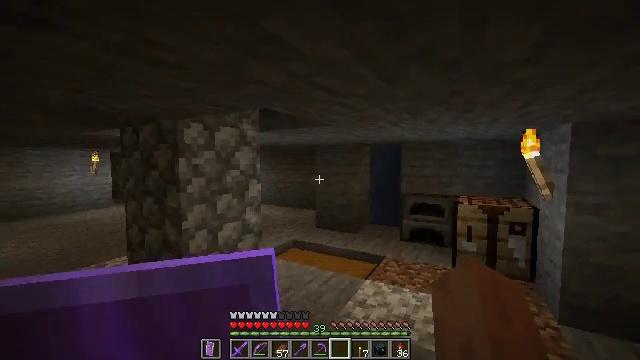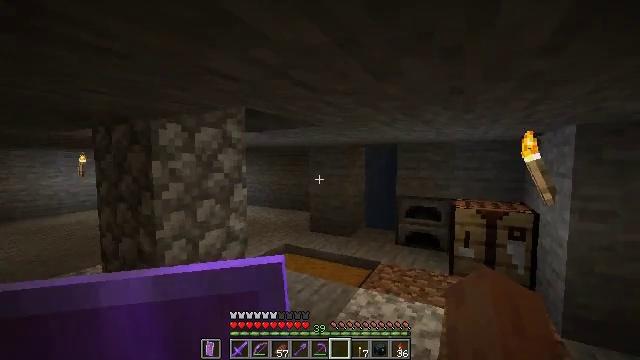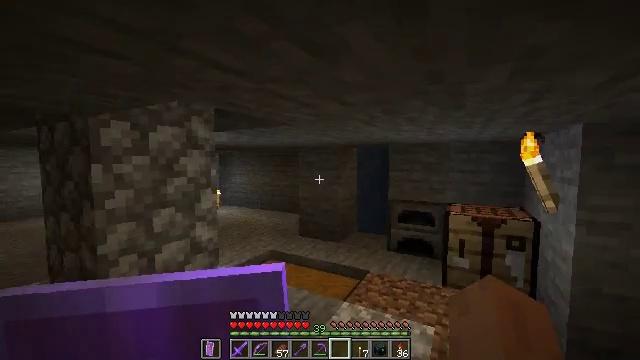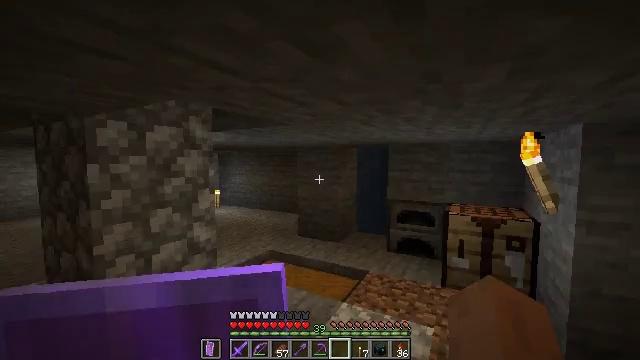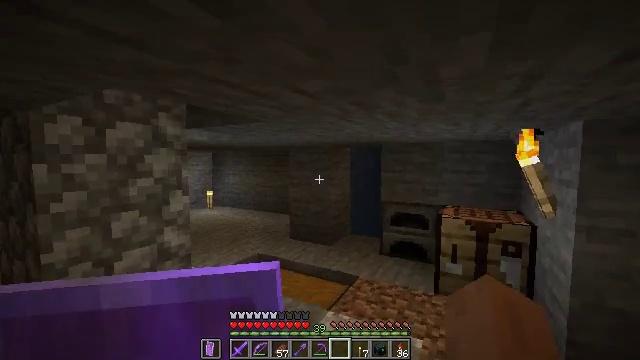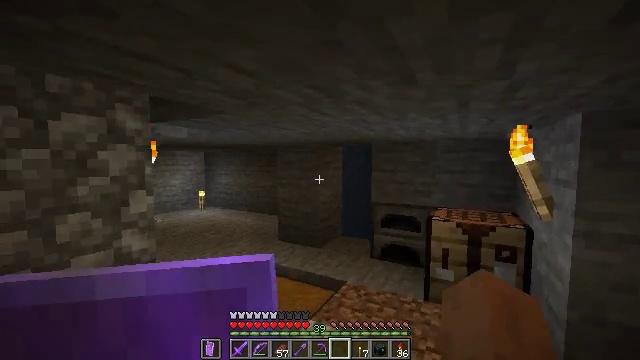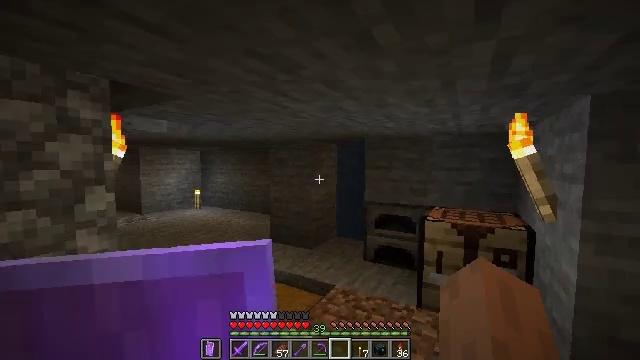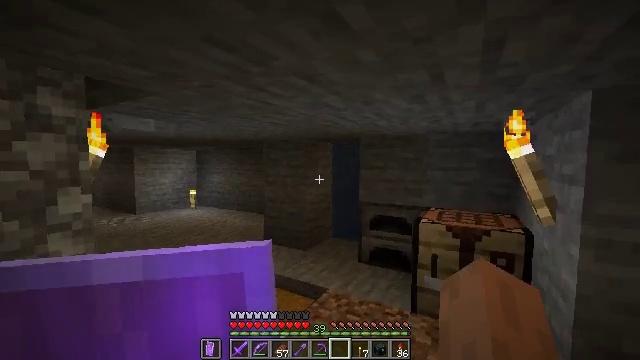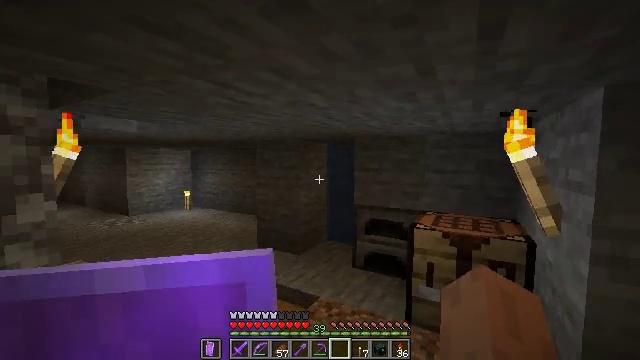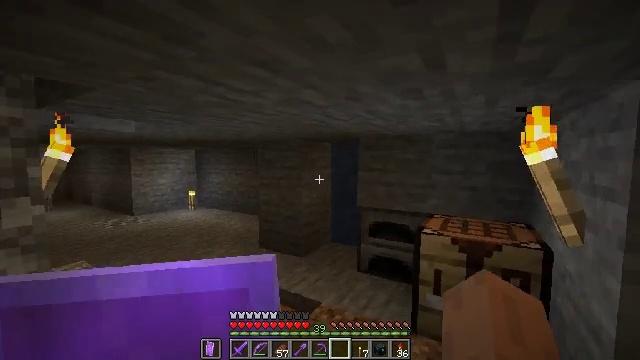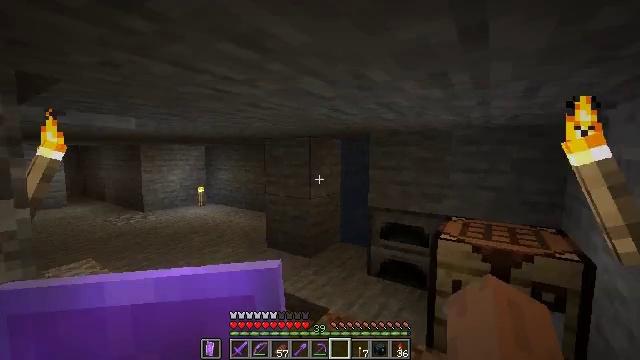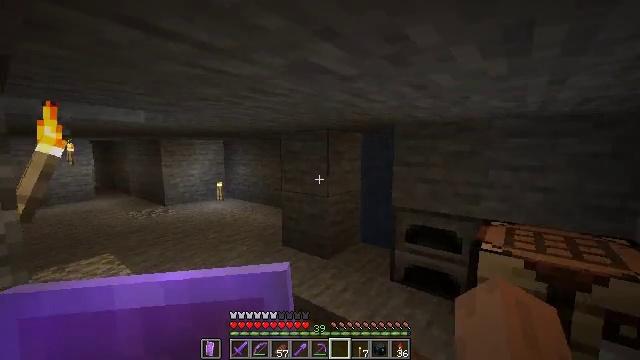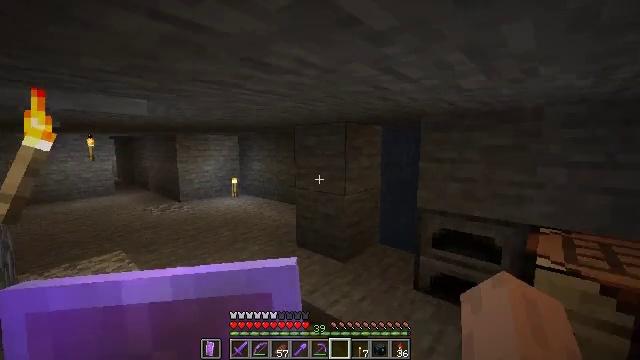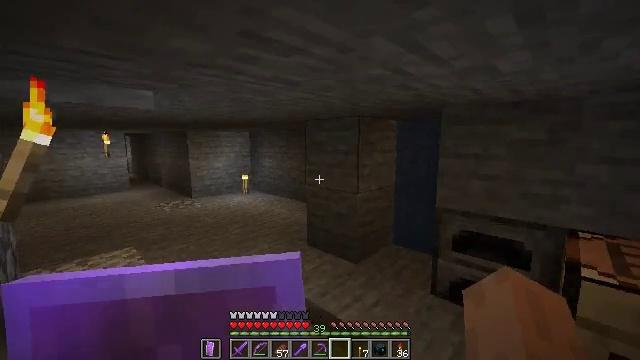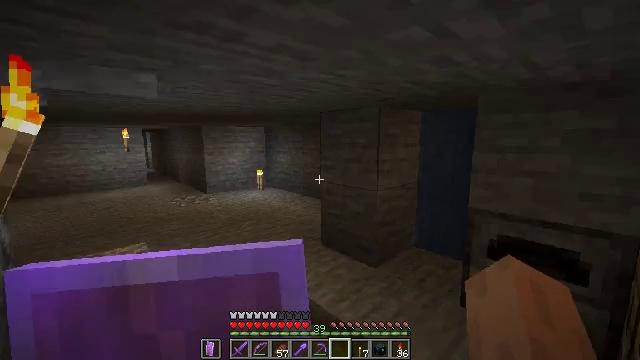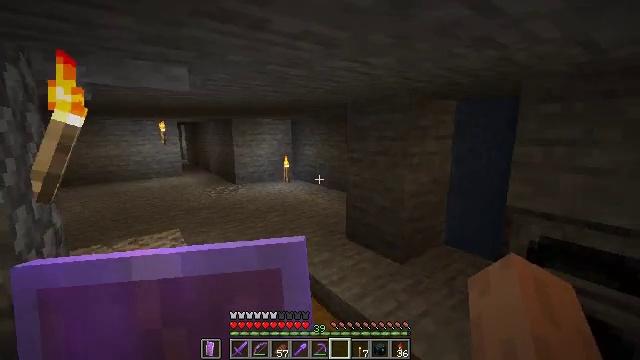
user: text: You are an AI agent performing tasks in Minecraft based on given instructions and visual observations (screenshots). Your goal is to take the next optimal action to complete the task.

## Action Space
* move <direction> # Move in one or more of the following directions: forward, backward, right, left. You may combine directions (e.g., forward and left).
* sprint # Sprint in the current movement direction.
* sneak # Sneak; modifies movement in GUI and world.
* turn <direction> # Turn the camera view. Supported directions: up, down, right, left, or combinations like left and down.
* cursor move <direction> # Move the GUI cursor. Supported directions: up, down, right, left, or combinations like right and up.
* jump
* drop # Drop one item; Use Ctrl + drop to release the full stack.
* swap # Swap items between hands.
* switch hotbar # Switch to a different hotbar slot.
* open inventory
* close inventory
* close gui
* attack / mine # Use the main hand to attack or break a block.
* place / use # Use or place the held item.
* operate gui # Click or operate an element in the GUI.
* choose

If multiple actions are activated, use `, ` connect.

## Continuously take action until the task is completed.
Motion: motion action
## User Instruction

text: Cook sand in a furnace to get glass.
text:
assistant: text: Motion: move forward and move right
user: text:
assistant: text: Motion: move forward and move right
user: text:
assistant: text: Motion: move forward and move right
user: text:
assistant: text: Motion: move forward and move right
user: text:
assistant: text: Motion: move forward and move right
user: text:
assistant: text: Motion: move forward and move right
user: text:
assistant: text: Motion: move forward and move right
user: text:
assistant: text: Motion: move forward
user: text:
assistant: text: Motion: move forward, turn left
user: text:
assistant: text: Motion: move forward, turn left
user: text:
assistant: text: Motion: move forward, turn left and down
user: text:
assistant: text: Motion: move forward, turn left and down
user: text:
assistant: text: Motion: move forward, turn left
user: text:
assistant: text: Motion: move forward, turn left
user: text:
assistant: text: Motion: move forward and move right, turn left and down
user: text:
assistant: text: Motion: move forward and move right, turn left and down
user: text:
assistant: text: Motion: move forward and move right, turn left and down
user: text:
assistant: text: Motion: move forward and move right, turn left
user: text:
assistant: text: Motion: move forward and move right, turn left
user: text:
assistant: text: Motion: move forward and move right, turn left and down
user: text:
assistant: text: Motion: move forward and move right, turn left
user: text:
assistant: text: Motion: move forward and move right, turn left
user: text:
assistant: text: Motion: move right, turn left and down
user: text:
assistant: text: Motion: move right, turn left and down
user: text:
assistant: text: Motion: move right, turn left and down
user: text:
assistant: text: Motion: move right, turn left and down
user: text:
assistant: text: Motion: turn left and down
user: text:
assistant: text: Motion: turn left and down
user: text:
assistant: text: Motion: turn left and down
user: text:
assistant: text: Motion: turn left